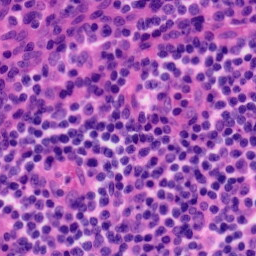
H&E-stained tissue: Tonsil